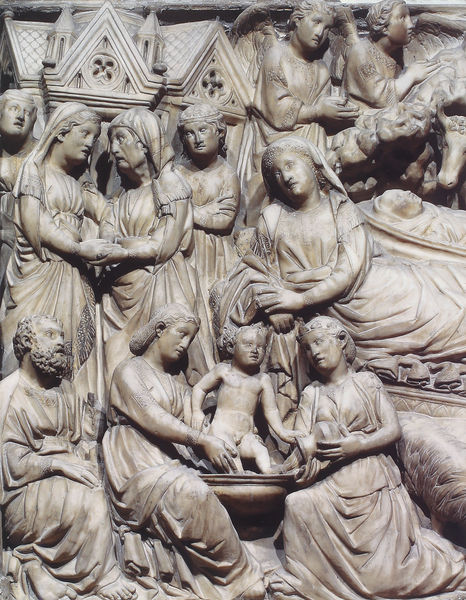
Titel: Kanzel des Doms in Siena
Künstler: Niccolò Pisano
Standort: Siena, Dom (EU - I - Toskana)
Schlagwörter: gruppe, mann, baden, frauen, menschen, kleider, männer, bart, bibel, falten, johannes, kleidung, stein, kirche, gewänder, kind, mutter, gotik, engel, relief, umarmung, figuren, angst, weib, weiber, kopftuch, bronze, faltenwurf, bad, waschen, hochaltar, gotisch, christus, jesus, plastizität, königin, taufe, maria, alte frau, jesu, hochrelief, leuter, entsetzten, bady